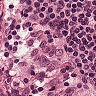
Metastatic tissue present: no